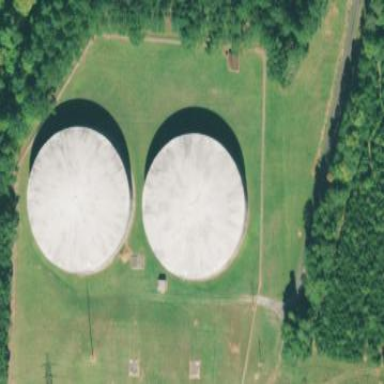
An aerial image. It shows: Storage tank created as man-made structure.